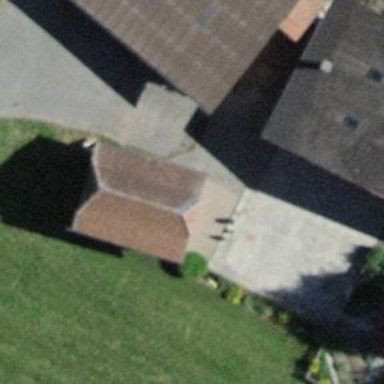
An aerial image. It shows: Barn.